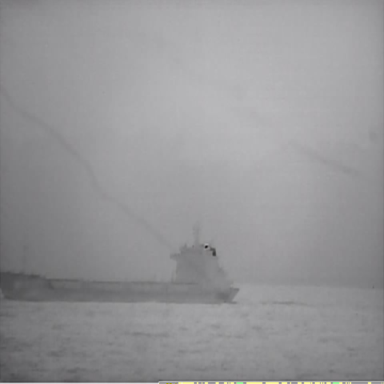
There is a liner in the infrared image.